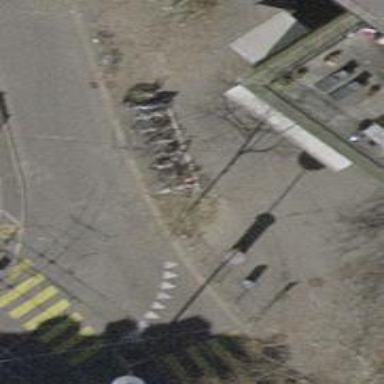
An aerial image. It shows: Bicycle parking area with stands.